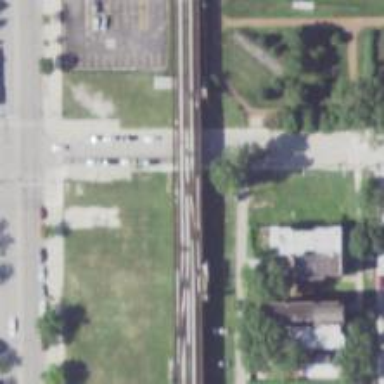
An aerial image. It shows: Electrified rail bridge with siding service track.